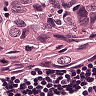
Metastatic tissue present: yes